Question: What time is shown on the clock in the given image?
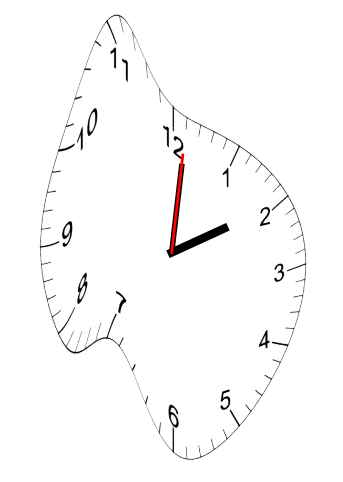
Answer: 02:01:01